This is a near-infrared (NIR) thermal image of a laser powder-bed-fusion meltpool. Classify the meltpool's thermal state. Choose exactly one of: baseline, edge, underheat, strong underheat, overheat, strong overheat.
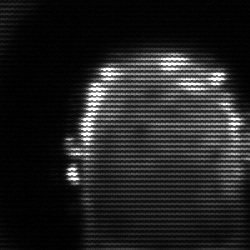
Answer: baseline